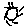
Label: sun